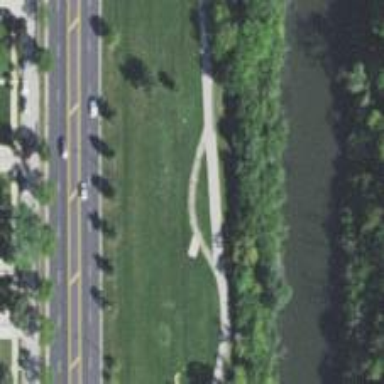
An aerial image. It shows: Cycleway.